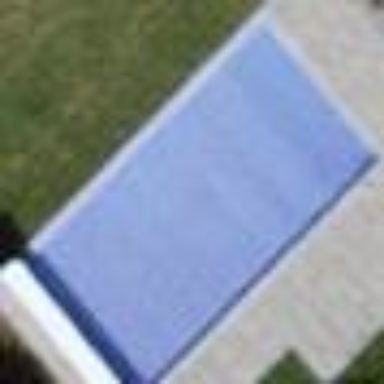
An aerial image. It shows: Inground swimming pool located on leisure land.